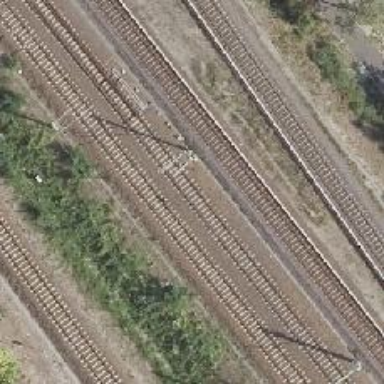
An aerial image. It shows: Railway signal.